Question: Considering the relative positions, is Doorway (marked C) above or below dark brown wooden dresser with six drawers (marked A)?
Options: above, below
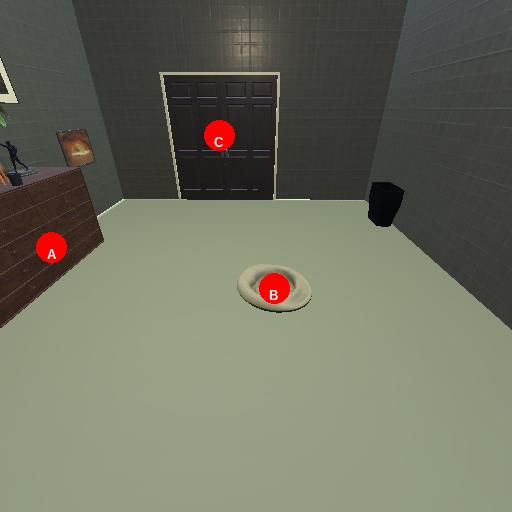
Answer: above